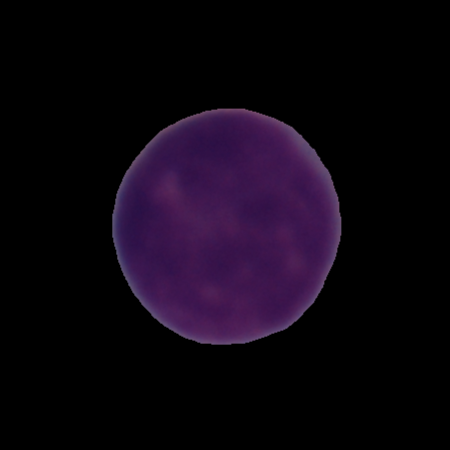
Label: cancer